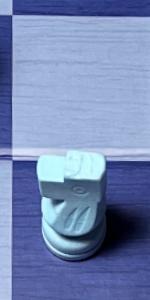
Label: Knight_White